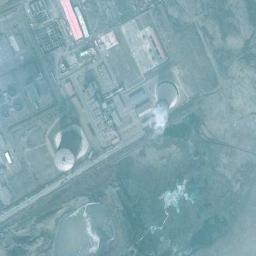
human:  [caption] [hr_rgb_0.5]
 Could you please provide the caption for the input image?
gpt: The thermal power station is on the bare land next to some buildings .

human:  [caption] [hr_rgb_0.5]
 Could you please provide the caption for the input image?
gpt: In the thermal power plant there are neatly planned factories and greenery, there are two cooling towers, one of which is steaming .

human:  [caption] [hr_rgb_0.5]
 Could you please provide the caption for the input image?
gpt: There are two thermal power stations, and the right one is releasing smoke .

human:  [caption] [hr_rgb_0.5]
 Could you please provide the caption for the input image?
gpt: There are many buildings next to the thermal power station .

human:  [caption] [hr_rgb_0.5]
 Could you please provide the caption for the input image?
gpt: The thermal power station is beside a green meadow .